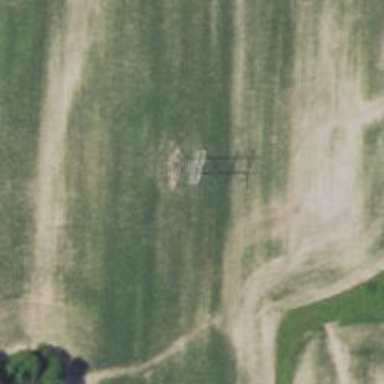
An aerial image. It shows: H-frame designed tower for power lines.